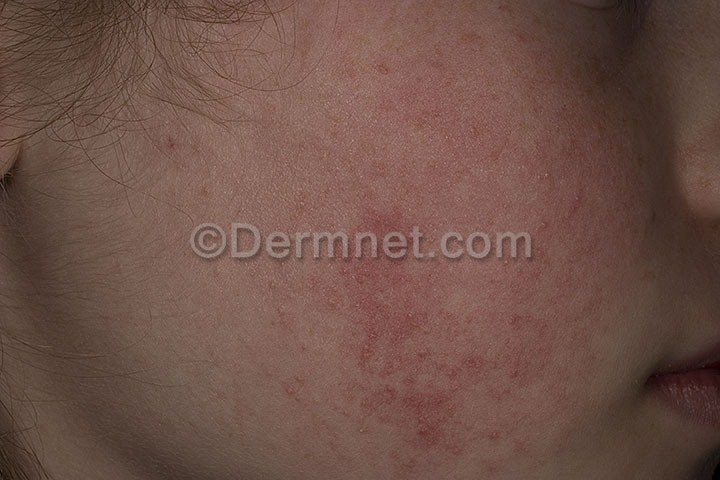
Disease: Atopic Dermatitis Photos